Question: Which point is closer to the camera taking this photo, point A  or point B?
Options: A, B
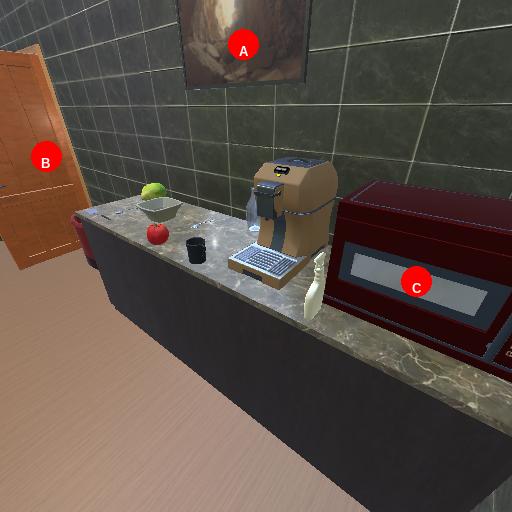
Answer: A